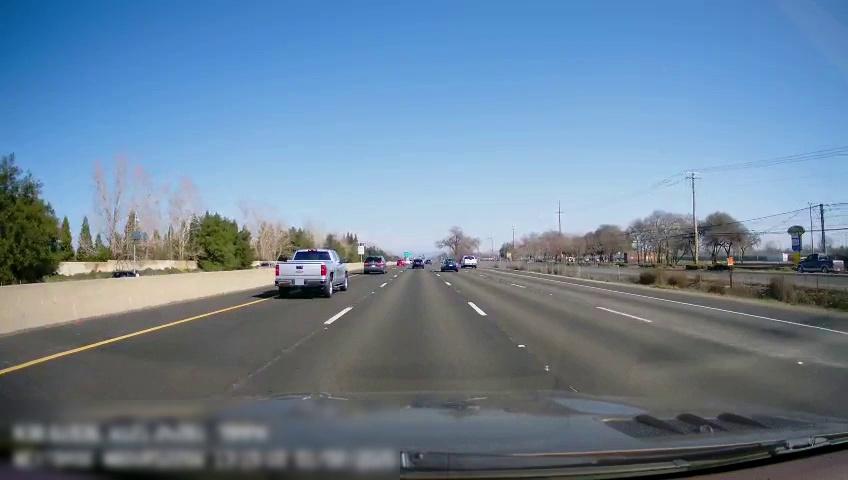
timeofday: Day
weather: Sunny
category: Drivable Space
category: Vehicles | SUV
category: Vehicles | Truck
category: Vehicles | Car
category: Vehicles | Car
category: Vehicles | Truck
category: Vehicles | Truck
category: Lanes | Current Lane
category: Lanes | Current Lane
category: Lanes | Current Lane
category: Lanes | Alternate Lane
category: Lanes | Alternate Lane